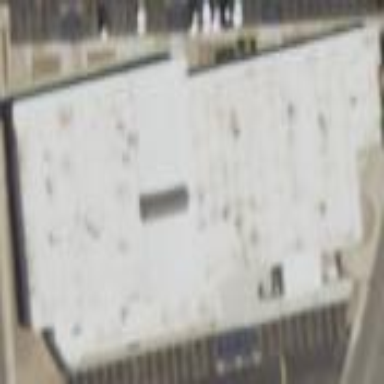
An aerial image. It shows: Retail building.